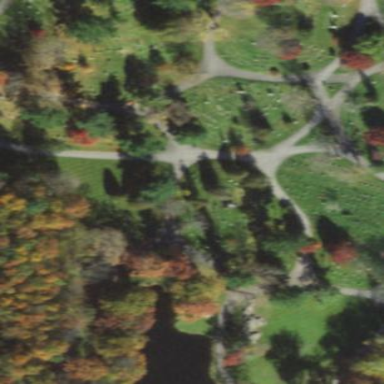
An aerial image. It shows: Sector in the cemetery.